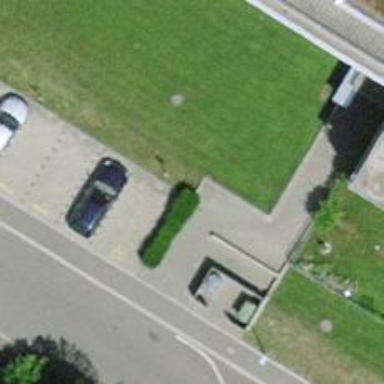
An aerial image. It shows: Hedge acting as barrier.